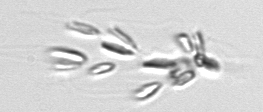
Label: Dinobryon